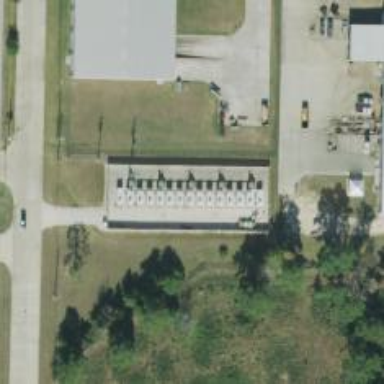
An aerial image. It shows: Generator for power supply.